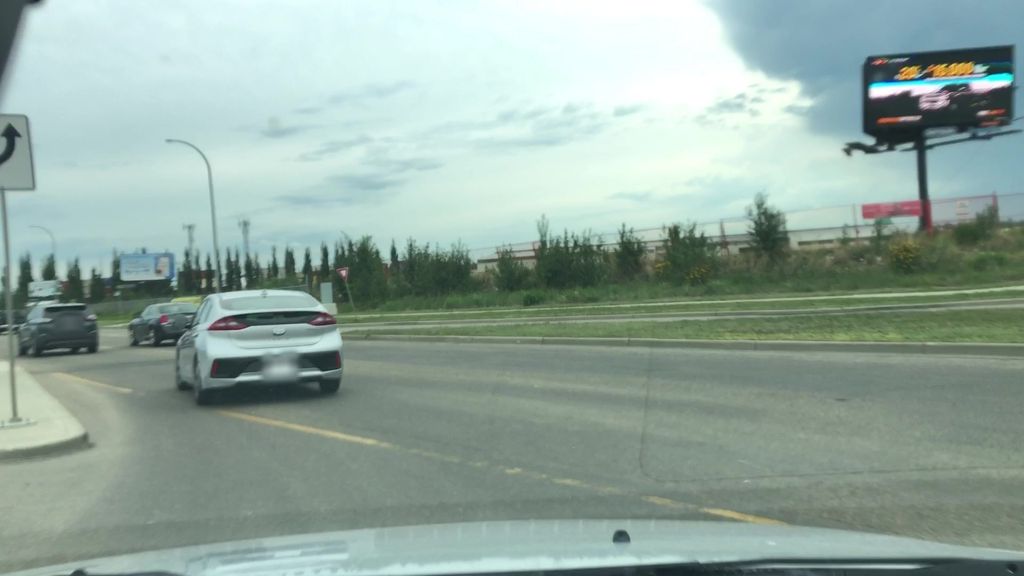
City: edmonton